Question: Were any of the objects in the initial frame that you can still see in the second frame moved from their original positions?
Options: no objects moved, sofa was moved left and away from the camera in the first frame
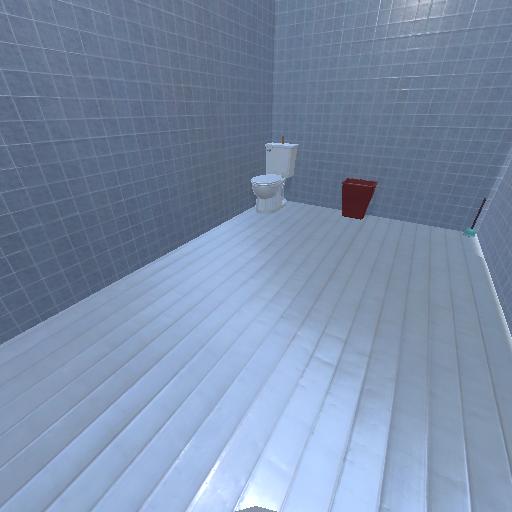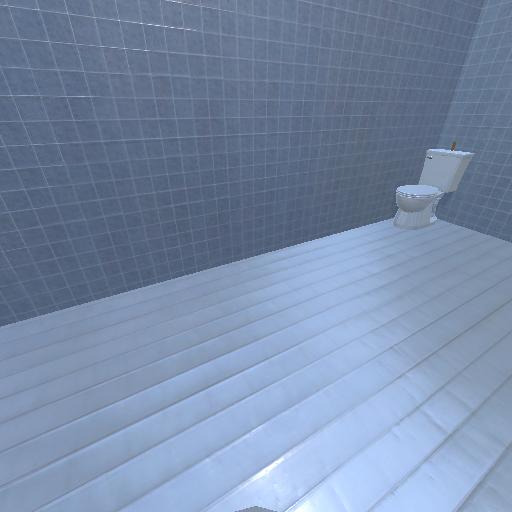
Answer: no objects moved